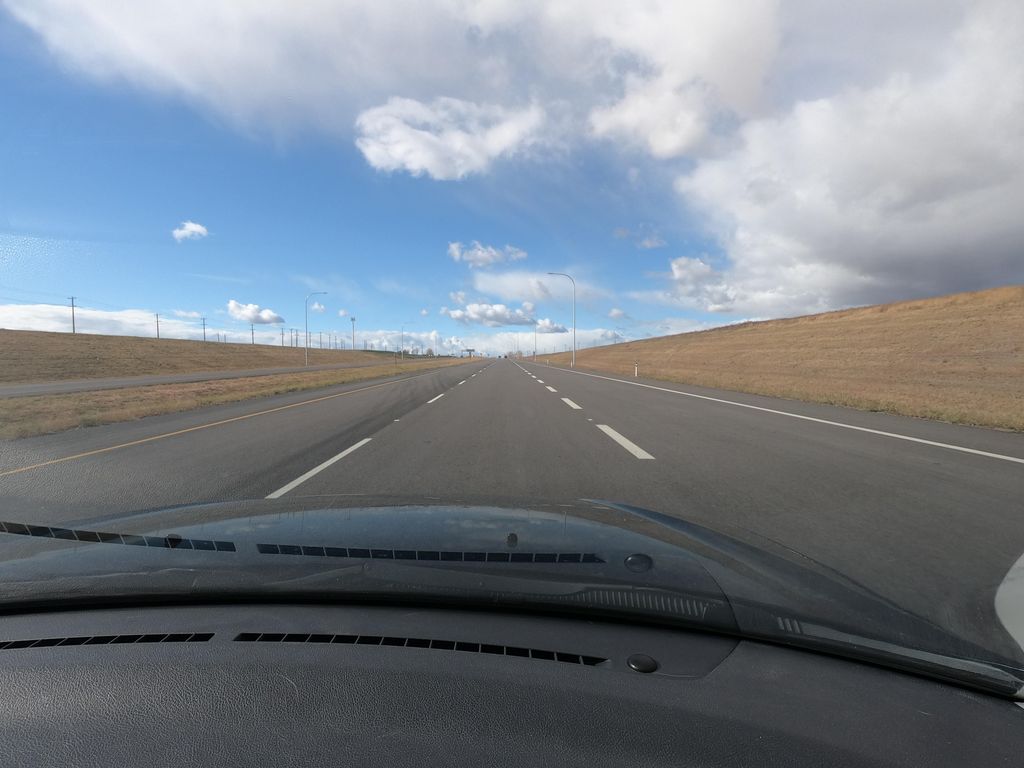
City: calgary